Question: I have a simple cfquery object:
'''
<cfquery name="getP" datasource="DS">
select top 5 * from table
</cfquery>
'''
When I do a dump of 'getP.getMetaData()', I clearly see 'getPrecision(int)' in the method list. Though, when I perform 'getP.getMetaData().getPrecision(1)', I get an error:
'''
java.lang.UnsupportedOperationException: getPrecision()
'''
The error:

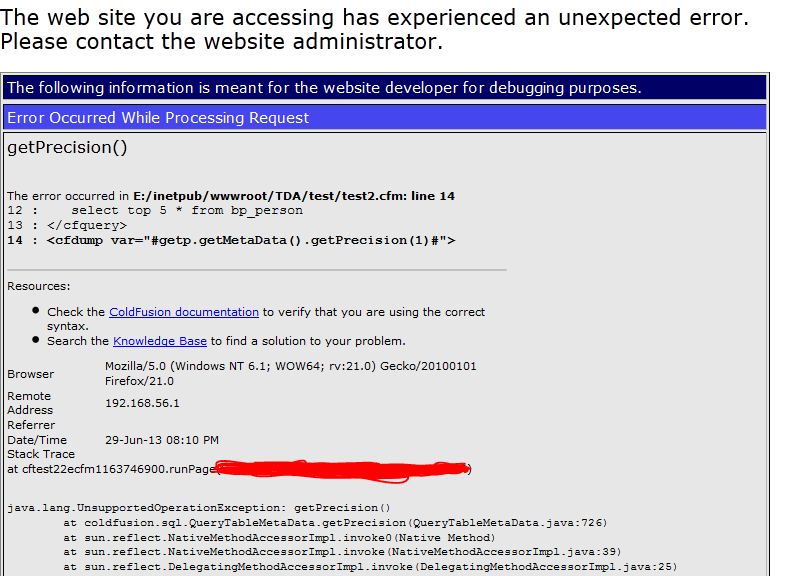
Answer: The javadocs say it's not supported yet, hence it throws that error.
<URL>